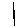
Label: line